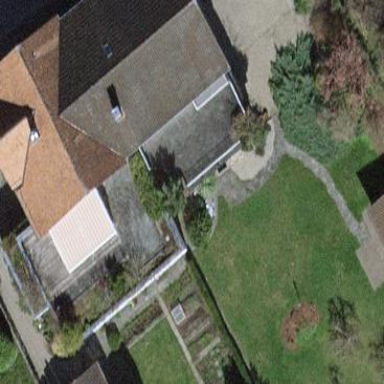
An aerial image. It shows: Semidetached house.